Interaction volume radius: 10 \u00c5
Interaction volume height: 20 \u00c5
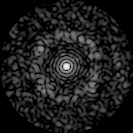
Disorder parameter: 0.7839